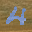
Label: 4